Field crop: maize
Growth stage: 1
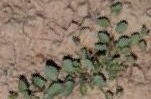
Species: convolvulus